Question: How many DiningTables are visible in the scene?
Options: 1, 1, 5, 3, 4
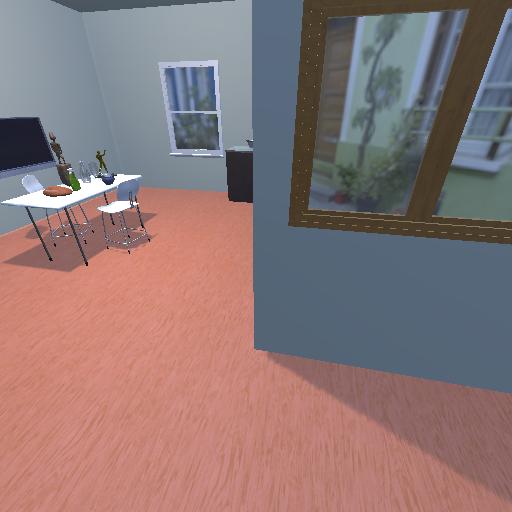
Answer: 1